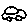
Label: car